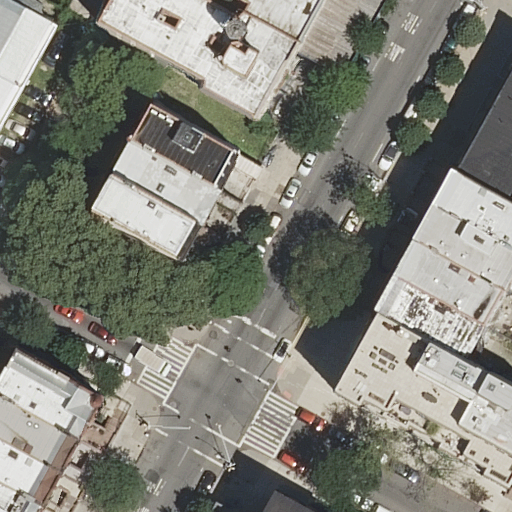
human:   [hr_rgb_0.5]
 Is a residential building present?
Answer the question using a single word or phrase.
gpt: yes

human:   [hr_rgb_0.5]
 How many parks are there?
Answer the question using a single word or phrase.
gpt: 1

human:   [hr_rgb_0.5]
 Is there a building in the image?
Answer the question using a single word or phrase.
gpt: yes

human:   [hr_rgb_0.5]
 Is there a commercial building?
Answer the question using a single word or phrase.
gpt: no

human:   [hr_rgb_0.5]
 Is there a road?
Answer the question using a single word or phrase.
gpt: yes

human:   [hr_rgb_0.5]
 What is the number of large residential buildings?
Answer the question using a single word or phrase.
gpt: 2

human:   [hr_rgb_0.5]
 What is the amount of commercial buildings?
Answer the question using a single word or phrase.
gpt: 0

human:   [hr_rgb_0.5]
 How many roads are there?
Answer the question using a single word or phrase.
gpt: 3

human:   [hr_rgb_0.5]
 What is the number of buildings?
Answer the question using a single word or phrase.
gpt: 17

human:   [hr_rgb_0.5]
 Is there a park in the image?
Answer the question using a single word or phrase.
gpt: yes

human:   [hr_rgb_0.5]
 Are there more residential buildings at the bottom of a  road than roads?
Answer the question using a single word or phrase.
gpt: yes

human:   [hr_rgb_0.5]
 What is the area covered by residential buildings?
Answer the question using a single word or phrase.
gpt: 2957m2

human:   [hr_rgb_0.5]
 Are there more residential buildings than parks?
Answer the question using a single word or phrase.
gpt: yes

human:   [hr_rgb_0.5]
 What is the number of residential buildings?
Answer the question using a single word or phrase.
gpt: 17

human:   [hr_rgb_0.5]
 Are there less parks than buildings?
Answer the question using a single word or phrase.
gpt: yes

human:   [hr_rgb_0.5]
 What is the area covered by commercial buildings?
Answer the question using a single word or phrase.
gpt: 0m2

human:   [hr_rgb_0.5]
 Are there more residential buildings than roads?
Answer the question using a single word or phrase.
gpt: yes

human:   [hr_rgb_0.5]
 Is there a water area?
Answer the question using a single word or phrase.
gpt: no

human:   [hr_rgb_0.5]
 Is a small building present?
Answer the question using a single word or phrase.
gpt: yes

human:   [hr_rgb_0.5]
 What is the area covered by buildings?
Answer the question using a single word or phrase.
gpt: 2957m2

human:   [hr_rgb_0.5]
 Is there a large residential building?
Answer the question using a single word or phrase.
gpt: yes

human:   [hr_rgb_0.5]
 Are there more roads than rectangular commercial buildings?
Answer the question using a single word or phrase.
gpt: yes

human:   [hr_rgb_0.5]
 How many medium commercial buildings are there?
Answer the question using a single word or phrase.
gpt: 0

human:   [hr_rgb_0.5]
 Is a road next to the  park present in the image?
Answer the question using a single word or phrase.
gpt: yes

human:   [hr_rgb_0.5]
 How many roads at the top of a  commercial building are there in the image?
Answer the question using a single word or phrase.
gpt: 0

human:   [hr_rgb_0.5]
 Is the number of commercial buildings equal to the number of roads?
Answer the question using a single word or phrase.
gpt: no

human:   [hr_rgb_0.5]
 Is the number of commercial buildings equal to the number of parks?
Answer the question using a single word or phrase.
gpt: no

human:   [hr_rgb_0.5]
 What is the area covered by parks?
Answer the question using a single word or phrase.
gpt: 293m2

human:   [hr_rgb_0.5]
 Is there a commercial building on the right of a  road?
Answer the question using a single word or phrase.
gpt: no

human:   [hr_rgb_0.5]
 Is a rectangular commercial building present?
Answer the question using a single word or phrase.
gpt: no

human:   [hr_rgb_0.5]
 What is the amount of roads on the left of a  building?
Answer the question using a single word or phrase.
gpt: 3

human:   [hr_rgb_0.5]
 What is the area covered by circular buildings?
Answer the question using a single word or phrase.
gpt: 0m2

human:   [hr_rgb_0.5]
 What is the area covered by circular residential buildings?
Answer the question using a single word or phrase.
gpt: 0m2

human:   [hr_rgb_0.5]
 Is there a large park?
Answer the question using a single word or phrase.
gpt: no

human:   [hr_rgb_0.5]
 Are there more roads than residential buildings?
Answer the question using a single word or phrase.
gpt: no

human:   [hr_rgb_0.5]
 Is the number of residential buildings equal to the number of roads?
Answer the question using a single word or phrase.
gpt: no

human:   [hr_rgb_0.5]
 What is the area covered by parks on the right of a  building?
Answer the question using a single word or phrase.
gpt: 293m2

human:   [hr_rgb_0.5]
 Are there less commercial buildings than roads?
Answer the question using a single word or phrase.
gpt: yes

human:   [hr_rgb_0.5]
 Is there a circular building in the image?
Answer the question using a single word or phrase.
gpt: no

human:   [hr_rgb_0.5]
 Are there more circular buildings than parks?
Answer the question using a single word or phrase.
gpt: no

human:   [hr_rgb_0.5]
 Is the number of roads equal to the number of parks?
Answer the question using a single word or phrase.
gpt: no

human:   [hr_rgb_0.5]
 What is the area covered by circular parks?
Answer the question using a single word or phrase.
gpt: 0m2

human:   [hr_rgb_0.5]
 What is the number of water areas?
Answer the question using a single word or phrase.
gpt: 0

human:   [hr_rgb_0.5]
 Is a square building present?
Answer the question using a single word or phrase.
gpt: no

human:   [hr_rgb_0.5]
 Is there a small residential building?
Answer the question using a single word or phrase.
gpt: yes

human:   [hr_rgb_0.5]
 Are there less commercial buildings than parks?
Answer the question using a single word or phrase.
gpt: yes

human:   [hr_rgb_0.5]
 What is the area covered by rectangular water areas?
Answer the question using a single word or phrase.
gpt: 0m2

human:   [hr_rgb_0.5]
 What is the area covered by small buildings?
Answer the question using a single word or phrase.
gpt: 316m2

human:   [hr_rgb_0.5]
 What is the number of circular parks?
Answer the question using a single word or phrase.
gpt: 0

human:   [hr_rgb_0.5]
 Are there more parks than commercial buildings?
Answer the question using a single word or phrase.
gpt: yes

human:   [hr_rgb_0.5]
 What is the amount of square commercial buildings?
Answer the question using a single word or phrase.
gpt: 0

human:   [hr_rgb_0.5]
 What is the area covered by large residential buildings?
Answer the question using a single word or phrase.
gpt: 1394m2

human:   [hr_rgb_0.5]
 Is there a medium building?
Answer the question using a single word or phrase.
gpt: yes

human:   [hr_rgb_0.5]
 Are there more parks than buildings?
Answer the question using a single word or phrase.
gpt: no

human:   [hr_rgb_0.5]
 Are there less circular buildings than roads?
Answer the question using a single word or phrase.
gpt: yes

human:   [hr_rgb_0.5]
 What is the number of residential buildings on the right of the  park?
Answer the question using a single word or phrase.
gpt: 9

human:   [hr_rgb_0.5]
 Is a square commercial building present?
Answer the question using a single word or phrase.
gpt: no

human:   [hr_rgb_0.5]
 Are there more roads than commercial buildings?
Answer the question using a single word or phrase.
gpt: yes

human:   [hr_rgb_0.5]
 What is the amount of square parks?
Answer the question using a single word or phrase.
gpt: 0

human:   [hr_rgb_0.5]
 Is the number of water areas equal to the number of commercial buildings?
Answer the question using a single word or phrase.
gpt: yes

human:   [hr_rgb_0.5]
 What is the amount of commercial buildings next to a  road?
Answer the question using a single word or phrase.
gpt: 0

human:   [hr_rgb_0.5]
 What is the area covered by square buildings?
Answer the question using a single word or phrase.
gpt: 0m2

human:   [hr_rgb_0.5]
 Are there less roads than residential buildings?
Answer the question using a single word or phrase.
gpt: yes

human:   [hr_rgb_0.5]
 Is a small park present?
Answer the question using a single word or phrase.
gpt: no